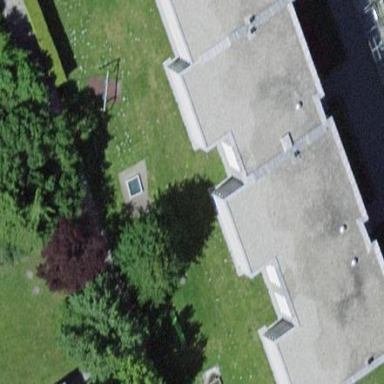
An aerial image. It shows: View of apartment building.